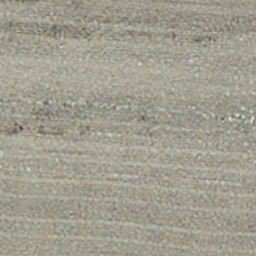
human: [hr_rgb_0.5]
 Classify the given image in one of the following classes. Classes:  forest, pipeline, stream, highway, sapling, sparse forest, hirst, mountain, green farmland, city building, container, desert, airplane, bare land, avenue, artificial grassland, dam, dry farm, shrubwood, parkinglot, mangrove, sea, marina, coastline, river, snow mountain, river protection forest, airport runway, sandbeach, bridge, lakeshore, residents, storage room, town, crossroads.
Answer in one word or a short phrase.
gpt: dry farm